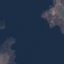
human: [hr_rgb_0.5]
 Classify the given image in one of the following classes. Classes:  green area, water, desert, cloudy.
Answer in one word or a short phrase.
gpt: water